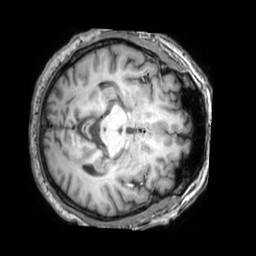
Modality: T1w
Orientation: axial
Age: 60
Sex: male
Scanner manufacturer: philips
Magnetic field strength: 3 T
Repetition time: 0.009797 s
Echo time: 0.004597 s